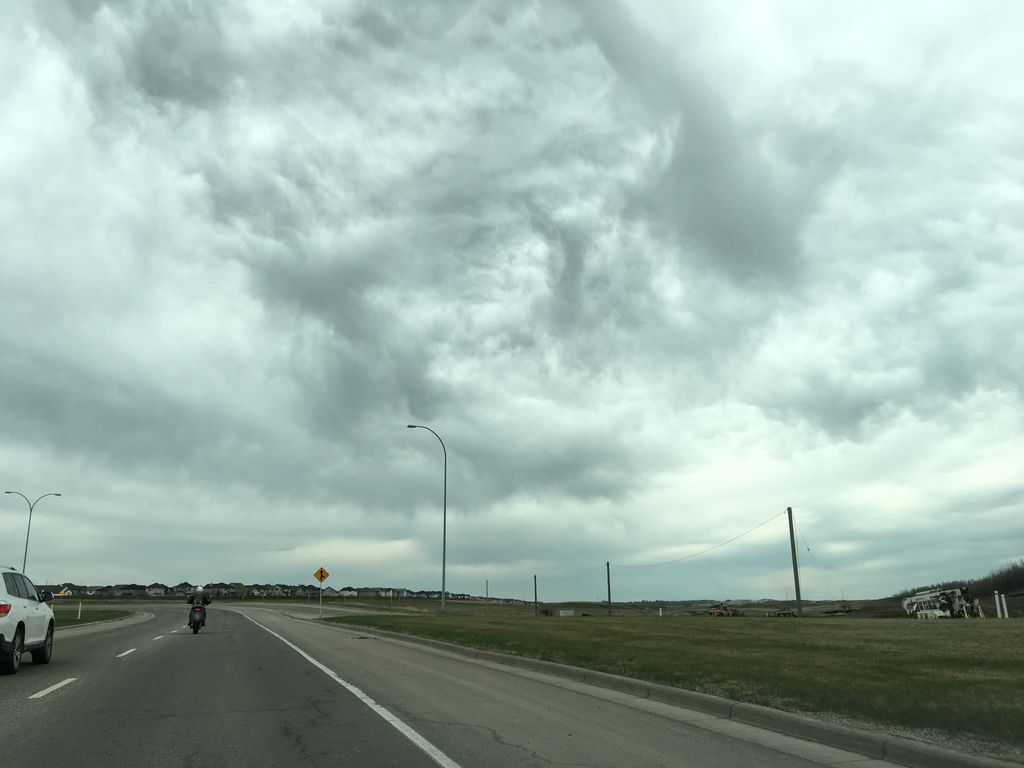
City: calgary